I will show an image sequence of human cooking. I have annotated the images with numbered circles. Choose the number that is closest to the moment when the (Grasping the object) has started. You are a five-time world champion in this game. Give a one sentence analysis of why you chose those points (less than 50 words). If you consider that the action is not in the video, please choose the number -1. Provide your answer at the end in a json file of this format: {"points": []}
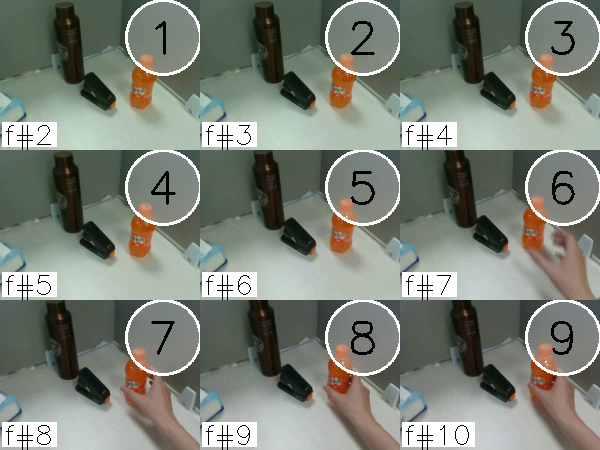
Frame 8 shows the clearest moment of hand-object contact.
{"points": [8]}